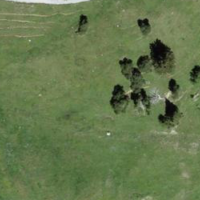
EUNIS habitat code: 23
Species observed at this site:
Geranium sanguineum